Frequency: 70000
Velocity: 0,217
Power: 38,7
Pulse duration: 0,0000001
Pass count: 1
Magnification: 10
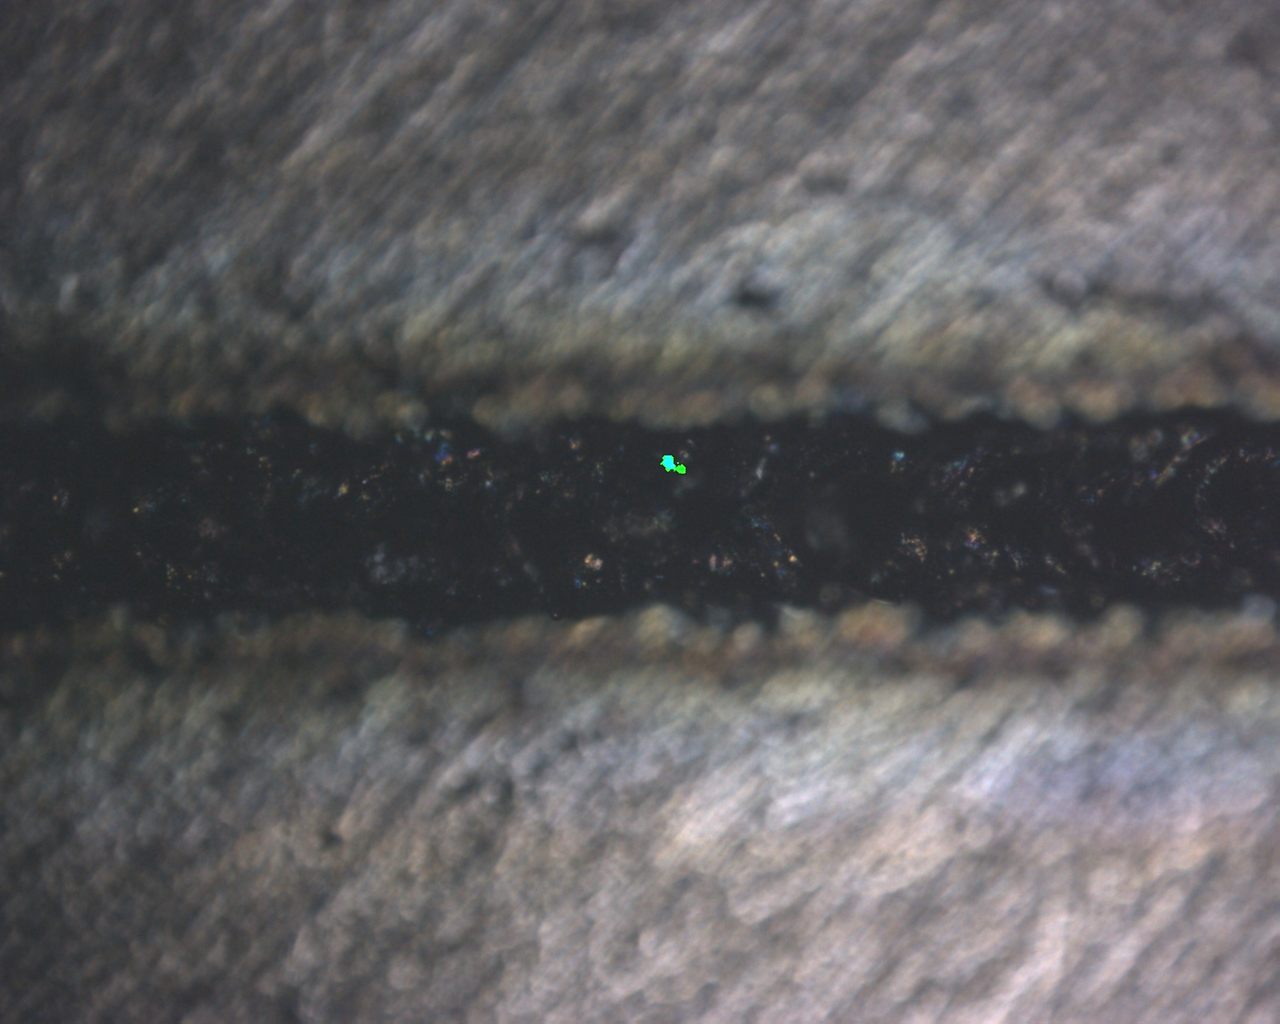
Measured width: 122.706
Other width: 88.879